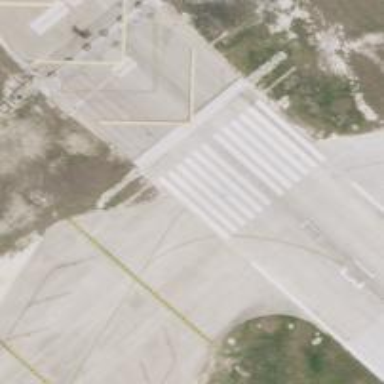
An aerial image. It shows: View of taxiway at the airport.